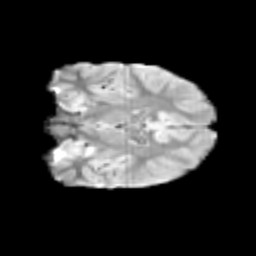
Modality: T2w
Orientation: coronal
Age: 10
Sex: male
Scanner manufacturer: siemens
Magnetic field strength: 3 T
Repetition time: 3.8 s
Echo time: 0.07 s